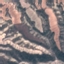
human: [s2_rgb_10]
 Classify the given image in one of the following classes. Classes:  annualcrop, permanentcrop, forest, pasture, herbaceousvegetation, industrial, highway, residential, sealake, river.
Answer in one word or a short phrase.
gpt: HerbaceousVegetation